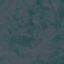
Land use / land cover class: HerbaceousVegetation